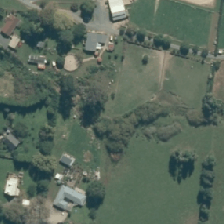
Land cover: urban_build_up